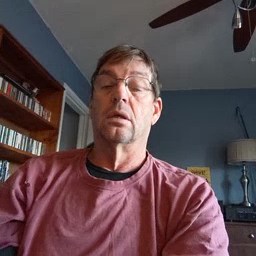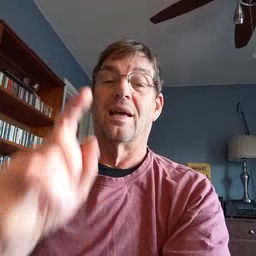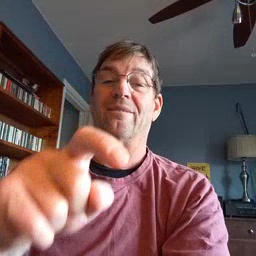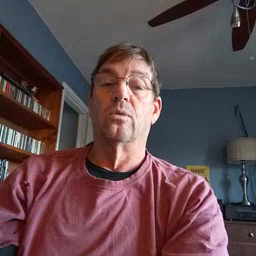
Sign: haveto